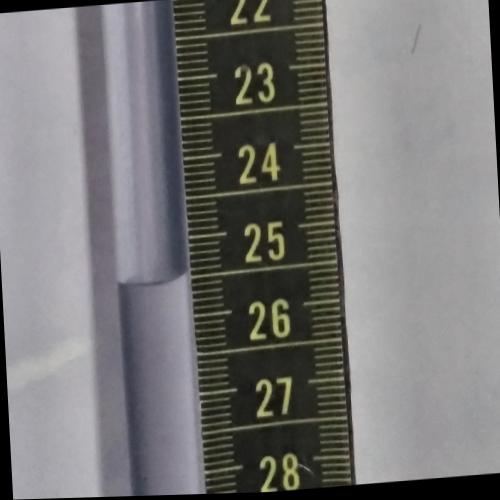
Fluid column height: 25.5 cm